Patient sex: M
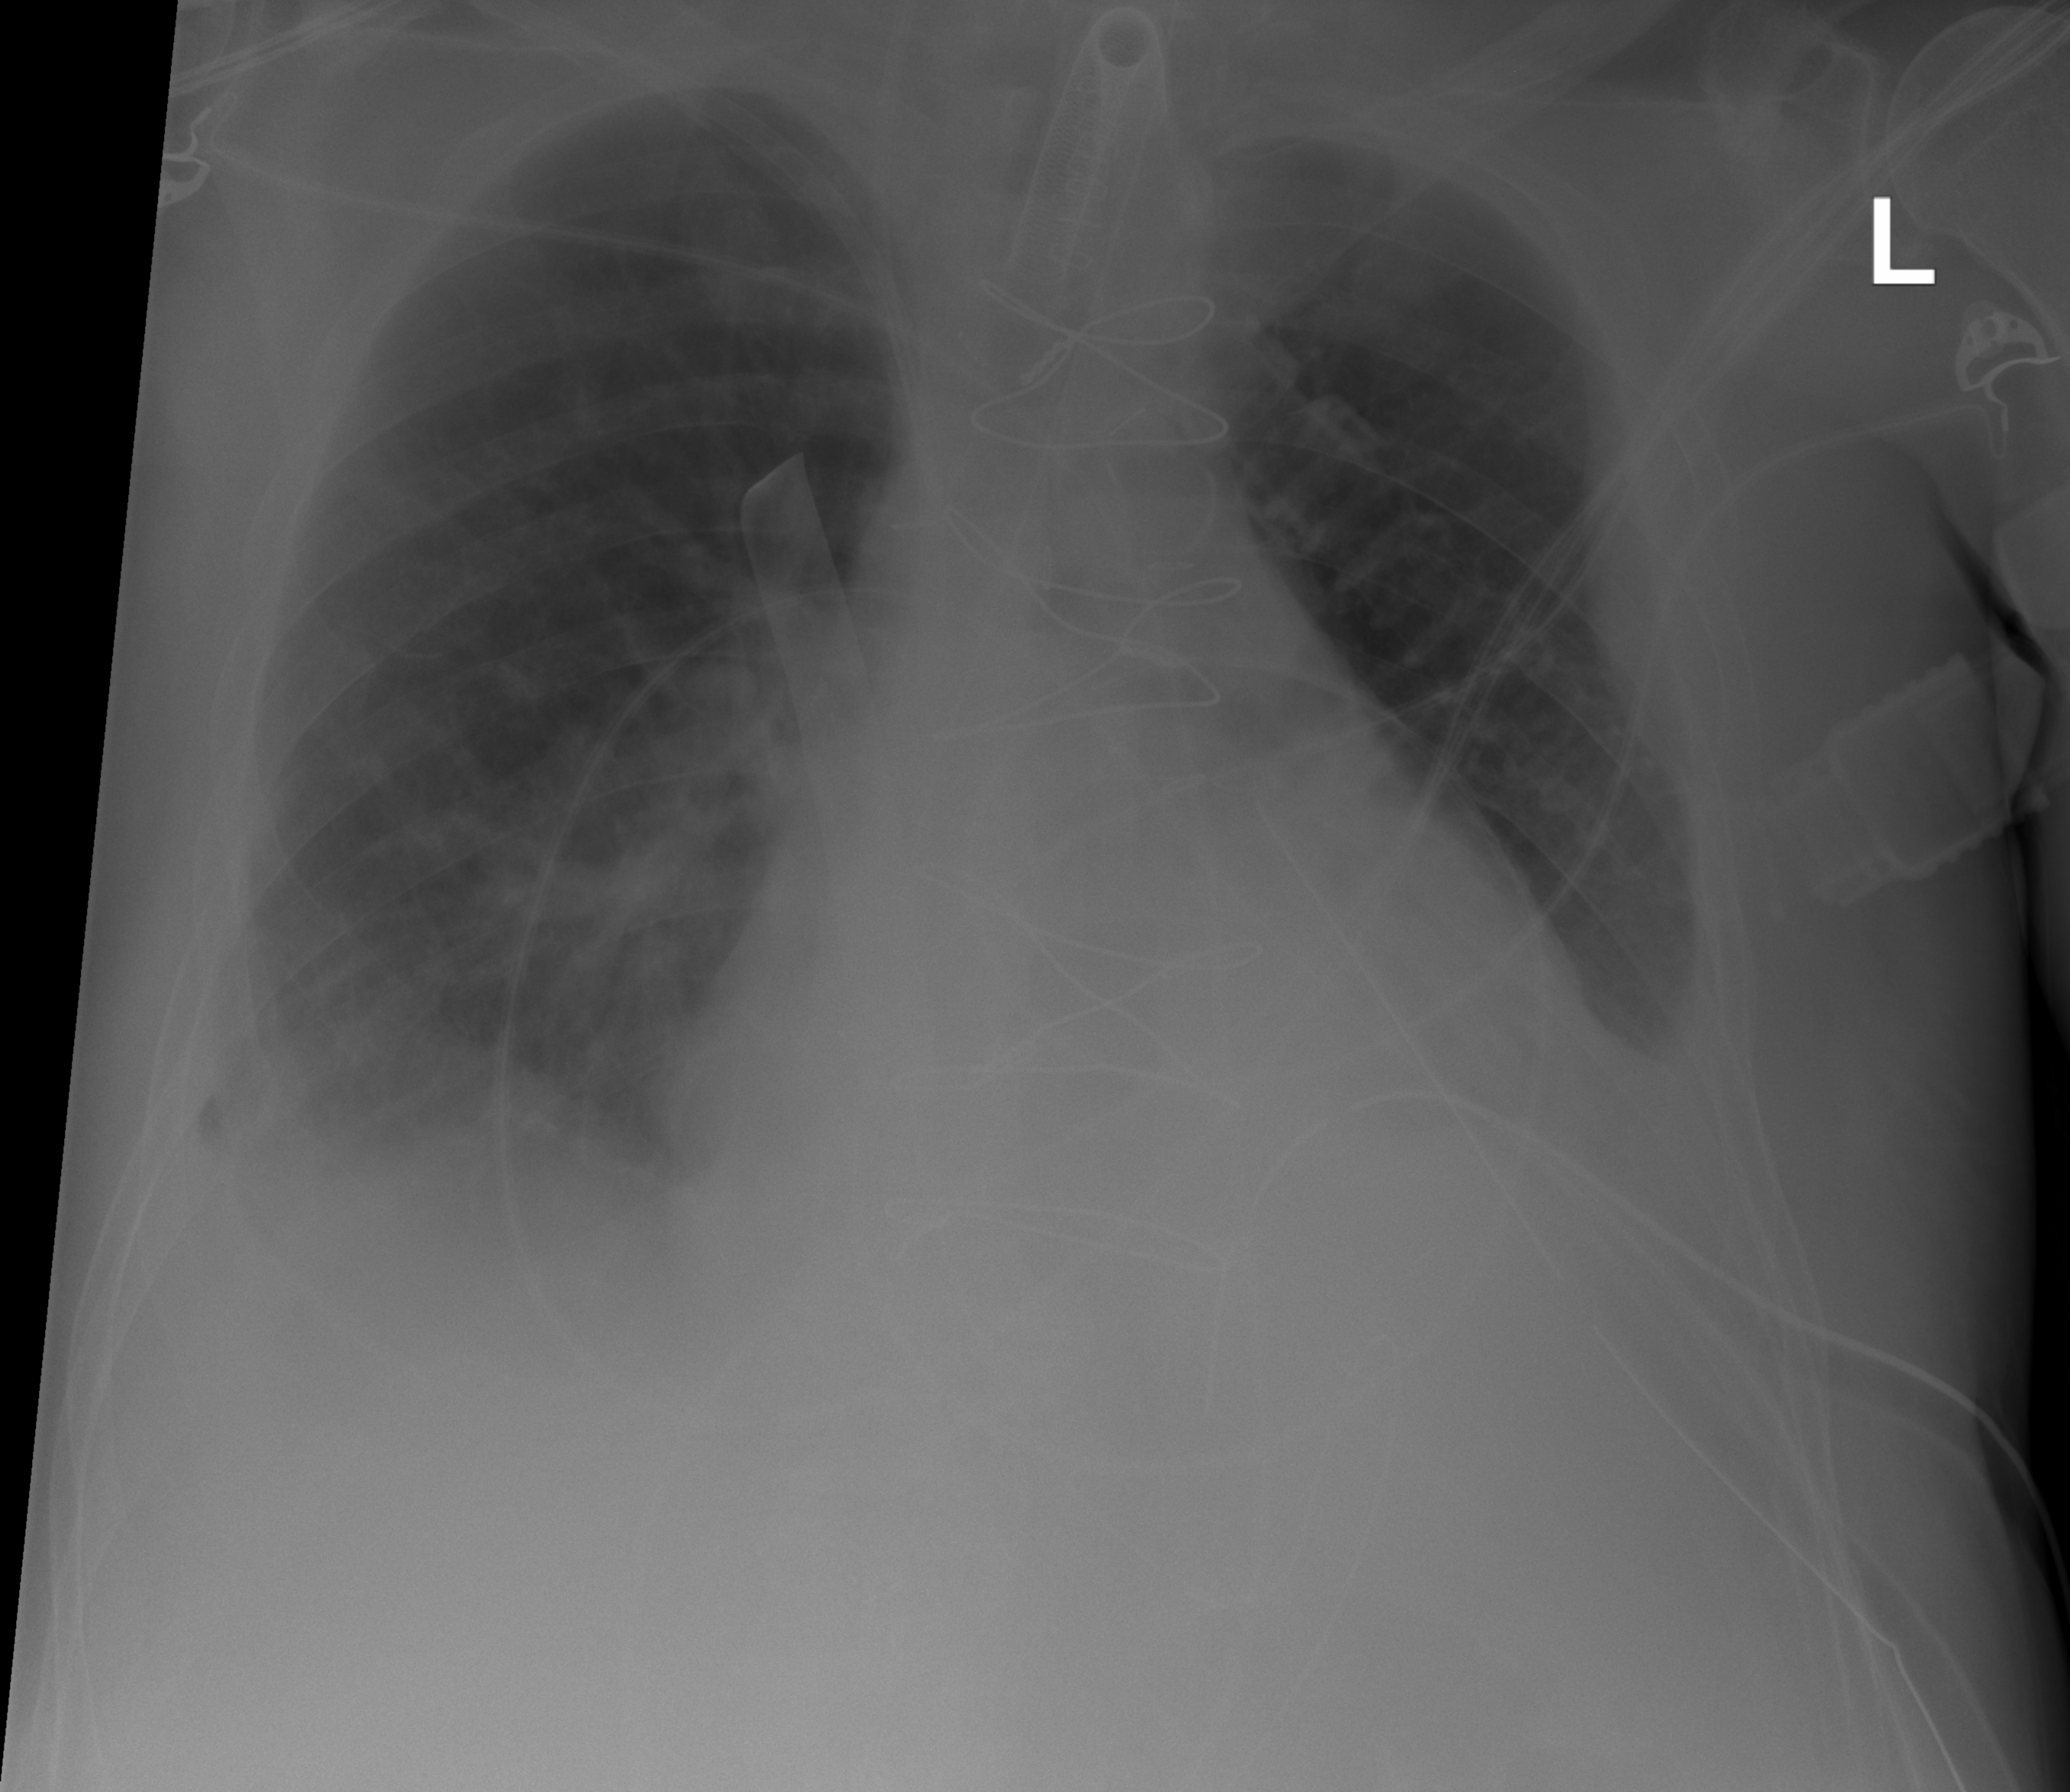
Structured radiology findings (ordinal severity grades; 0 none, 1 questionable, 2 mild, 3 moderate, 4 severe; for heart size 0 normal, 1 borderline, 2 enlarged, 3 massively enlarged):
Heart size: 2
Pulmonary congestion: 1
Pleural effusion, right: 2
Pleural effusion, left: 1
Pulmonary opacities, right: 1
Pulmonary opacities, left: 0
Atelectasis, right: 2
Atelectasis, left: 2